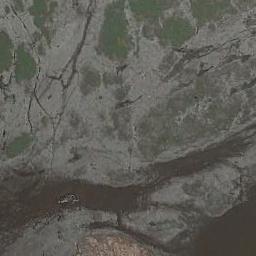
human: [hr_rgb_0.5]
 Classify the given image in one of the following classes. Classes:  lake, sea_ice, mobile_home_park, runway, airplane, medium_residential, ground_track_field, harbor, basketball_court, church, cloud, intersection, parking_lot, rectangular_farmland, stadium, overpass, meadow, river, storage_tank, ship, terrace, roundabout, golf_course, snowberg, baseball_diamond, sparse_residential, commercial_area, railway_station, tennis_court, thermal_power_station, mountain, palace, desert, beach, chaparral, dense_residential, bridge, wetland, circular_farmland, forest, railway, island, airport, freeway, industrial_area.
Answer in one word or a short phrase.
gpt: wetland